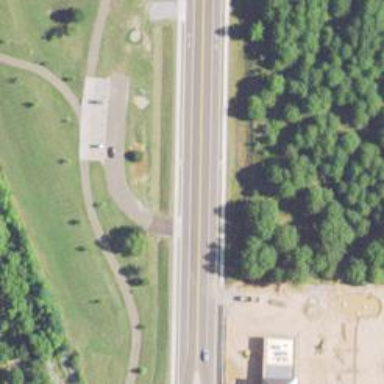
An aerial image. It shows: Tertiary road with asphalt surface.